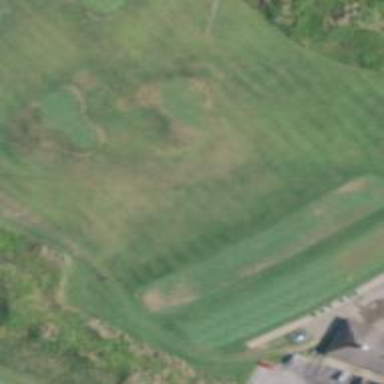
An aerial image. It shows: Golf tee.